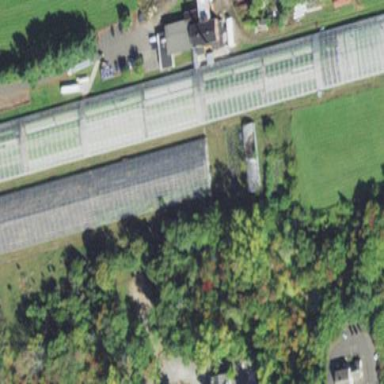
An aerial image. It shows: Greenhouse.